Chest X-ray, PA view. Patient: 44 years old, sex M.
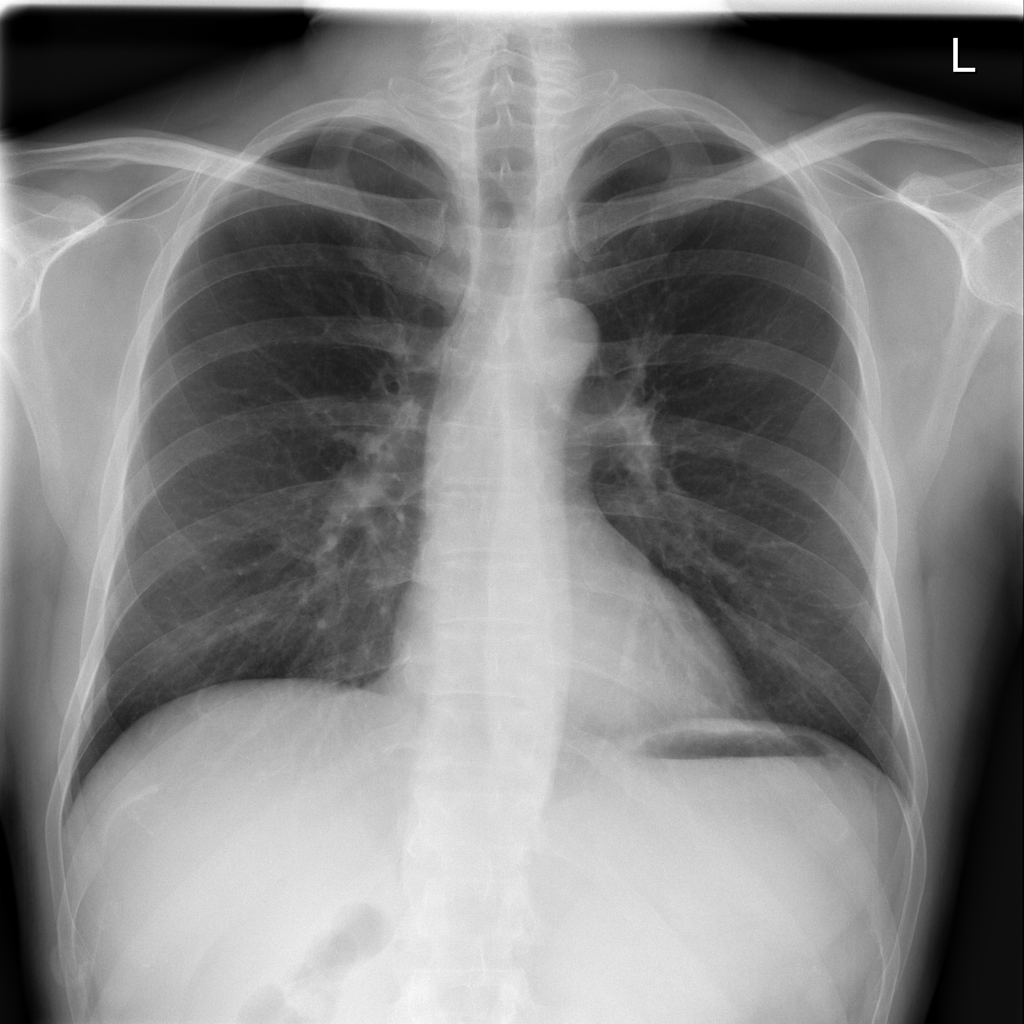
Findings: No Finding